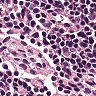
Metastatic tissue present: no